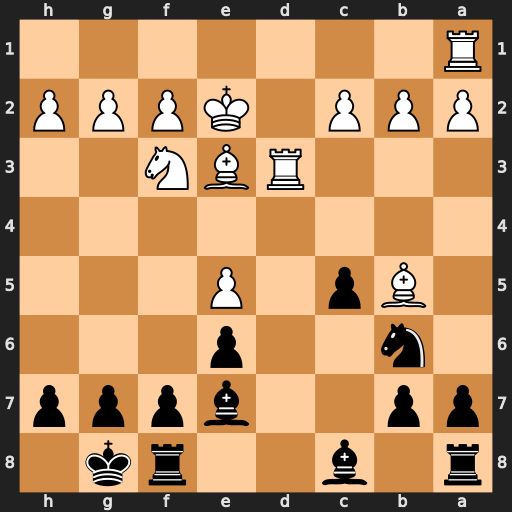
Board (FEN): r1b2rk1/pp2bppp/1n2p3/1Bp1P3/8/3RBN2/PPP1KPPP/R7
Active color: b
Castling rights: -
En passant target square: -
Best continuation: a6 Bc6 bxc6